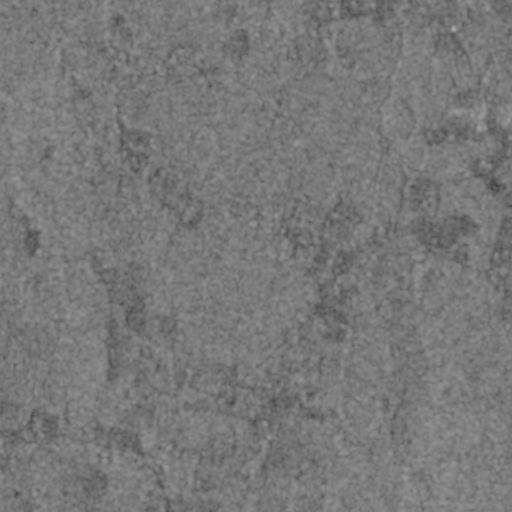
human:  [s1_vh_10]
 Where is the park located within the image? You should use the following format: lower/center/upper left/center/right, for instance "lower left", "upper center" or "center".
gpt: The park is located in the center right of the image.
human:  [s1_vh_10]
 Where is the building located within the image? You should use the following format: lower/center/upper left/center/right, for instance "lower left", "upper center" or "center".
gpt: The building is located in the center right of the image.
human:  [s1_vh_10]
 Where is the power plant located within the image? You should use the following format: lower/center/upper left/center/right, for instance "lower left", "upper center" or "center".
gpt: There is no power plant in the image.

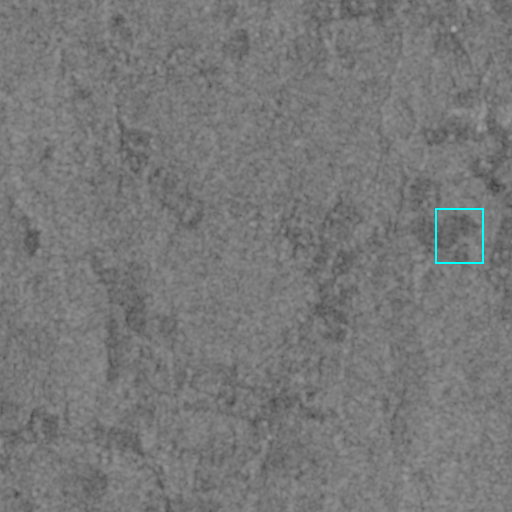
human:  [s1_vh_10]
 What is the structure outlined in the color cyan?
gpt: The structure outlined in cyan is a park.
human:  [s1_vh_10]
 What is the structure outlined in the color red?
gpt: There is no red outline.